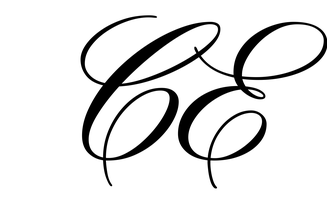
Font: PinyonScript-Regular